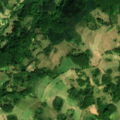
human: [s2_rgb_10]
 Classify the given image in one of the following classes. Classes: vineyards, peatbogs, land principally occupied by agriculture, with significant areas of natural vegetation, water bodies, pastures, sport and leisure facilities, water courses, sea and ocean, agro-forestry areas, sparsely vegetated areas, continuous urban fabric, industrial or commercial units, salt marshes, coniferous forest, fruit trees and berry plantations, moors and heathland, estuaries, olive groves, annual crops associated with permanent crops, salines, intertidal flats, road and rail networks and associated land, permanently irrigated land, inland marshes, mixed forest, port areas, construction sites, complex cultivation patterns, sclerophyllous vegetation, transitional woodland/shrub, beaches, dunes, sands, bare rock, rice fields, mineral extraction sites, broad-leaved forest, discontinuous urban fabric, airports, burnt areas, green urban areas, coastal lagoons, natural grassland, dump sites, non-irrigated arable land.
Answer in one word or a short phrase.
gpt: pastures, land principally occupied by agriculture, with significant areas of natural vegetation, broad-leaved forest, natural grassland, transitional woodland/shrub